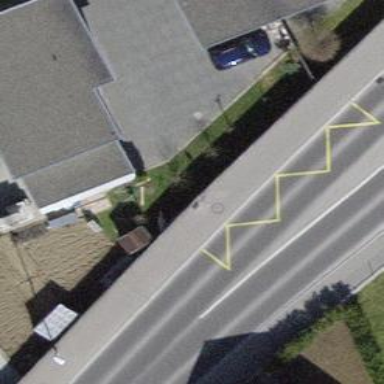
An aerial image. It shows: Bus stop with platform for public transport.